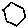
Label: hexagon